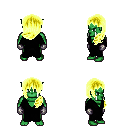
a pixel art fantasy rpg character, male body template, orc, green skin, black robe, red pants, gold left-swept hairstyle, metal gloves, four views (front, back, left, right), 2x2 character sprite sheet, small pixel art, hard edges, no anti-aliasing